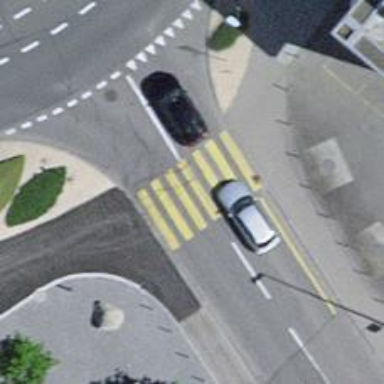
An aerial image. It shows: Marked crossing on footway.